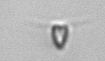
Label: Pyramimonas